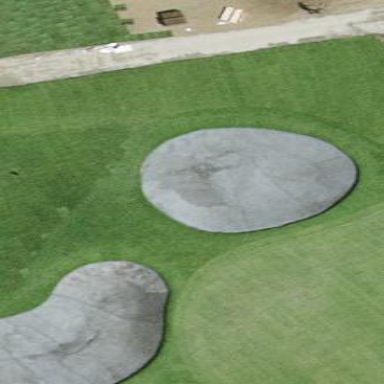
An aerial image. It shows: Sand bunker on golf course.